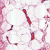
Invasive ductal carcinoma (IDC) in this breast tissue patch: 0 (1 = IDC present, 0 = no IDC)